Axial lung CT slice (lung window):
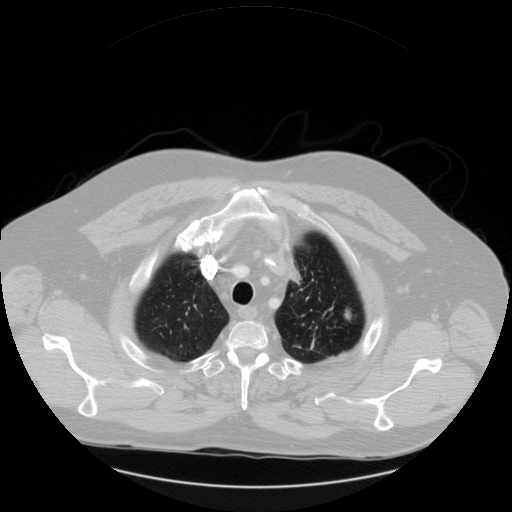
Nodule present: yes
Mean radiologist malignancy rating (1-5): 4.5